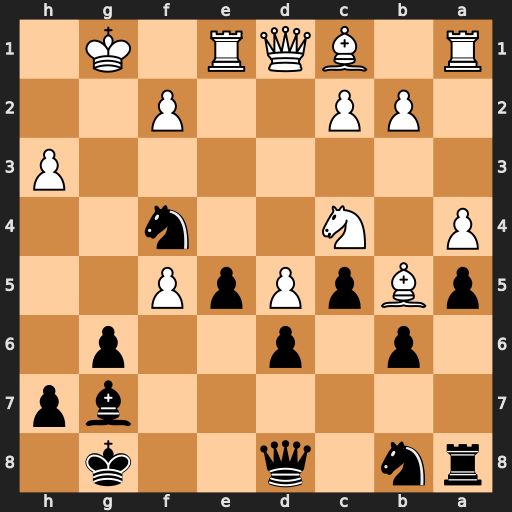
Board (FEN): rn1q2k1/6bp/1p1p2p1/pBpPpP2/P1N2n2/7P/1PP2P2/R1BQR1K1
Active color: b
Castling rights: -
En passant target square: -
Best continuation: Qg5+ Qg4 Nxh3+ Kf1 Qxg4